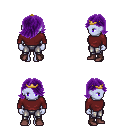
a pixel art fantasy rpg character, female body template, dark elf, purple skin, maroon long-sleeve shirt, metal pants, purple swoop hairstyle, gold tiara, maroon shoes, four views (front, back, left, right), 2x2 character sprite sheet, small pixel art, hard edges, no anti-aliasing